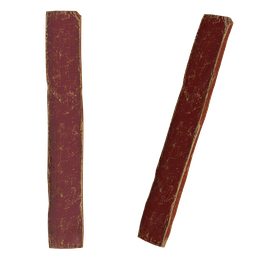
Label: architecture